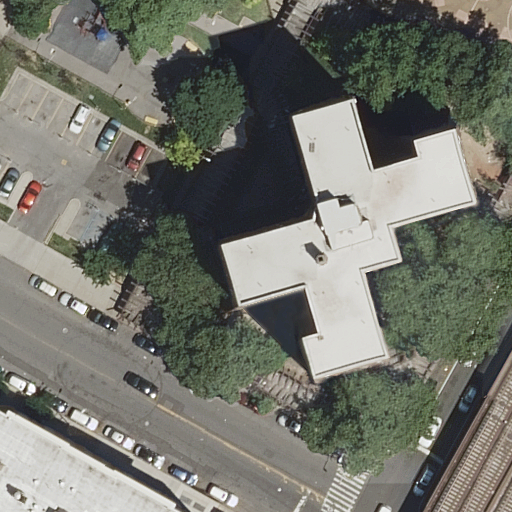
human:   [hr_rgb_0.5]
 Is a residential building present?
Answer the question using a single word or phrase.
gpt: yes

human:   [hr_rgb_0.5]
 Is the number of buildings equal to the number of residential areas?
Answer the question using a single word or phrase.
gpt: no

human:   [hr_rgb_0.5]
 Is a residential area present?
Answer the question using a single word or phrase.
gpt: yes

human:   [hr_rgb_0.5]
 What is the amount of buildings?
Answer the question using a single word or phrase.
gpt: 2

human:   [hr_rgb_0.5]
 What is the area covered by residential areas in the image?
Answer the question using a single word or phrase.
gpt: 10638m2

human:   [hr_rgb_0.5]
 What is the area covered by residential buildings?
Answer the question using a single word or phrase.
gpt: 1192m2

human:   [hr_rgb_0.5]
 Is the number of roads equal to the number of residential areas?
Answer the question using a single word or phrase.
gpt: no

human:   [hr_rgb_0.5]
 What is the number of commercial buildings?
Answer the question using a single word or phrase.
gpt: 0

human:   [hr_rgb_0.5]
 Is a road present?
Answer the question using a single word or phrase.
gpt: yes

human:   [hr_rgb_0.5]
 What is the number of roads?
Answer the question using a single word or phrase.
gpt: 4

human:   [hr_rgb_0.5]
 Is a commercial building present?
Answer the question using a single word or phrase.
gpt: no

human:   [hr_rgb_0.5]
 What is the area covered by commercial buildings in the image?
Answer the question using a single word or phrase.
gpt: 0m2

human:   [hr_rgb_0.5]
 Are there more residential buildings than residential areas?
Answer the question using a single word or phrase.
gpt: yes

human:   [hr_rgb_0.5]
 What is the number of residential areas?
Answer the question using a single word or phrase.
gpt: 1

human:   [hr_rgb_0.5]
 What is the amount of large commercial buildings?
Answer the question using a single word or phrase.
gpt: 0

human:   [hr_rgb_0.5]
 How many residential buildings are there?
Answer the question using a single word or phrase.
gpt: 2

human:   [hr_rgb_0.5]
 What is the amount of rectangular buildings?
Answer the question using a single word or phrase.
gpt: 1

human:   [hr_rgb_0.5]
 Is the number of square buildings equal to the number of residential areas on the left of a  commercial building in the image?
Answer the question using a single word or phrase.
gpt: yes

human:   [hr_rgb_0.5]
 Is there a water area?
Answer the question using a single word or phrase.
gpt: no

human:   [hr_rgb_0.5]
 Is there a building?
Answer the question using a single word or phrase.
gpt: yes

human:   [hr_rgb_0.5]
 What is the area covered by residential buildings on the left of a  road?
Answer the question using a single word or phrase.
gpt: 35m2

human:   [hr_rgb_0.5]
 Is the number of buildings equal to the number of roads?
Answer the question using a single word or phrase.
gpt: no

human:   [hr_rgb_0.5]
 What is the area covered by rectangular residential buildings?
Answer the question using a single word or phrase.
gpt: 35m2

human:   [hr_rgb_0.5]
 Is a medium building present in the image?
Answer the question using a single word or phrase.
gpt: no

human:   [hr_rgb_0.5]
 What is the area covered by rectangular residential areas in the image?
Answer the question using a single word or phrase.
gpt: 10638m2

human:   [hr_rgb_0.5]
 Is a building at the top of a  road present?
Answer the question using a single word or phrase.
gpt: yes

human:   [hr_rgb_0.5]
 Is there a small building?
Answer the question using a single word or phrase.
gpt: yes

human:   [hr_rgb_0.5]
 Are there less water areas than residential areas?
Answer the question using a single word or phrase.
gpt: yes

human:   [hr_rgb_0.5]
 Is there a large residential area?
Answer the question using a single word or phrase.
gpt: yes

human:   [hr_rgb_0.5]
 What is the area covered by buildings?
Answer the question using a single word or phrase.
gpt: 1192m2

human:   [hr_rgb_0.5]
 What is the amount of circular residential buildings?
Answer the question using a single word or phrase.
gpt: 0

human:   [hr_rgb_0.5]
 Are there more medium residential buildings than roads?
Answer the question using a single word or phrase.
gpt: no

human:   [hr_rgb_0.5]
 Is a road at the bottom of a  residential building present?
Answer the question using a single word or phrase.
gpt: yes

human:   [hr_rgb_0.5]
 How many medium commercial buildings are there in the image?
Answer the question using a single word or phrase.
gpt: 0

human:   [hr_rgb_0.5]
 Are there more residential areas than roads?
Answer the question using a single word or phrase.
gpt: no

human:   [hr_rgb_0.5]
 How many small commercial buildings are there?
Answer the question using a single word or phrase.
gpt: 0

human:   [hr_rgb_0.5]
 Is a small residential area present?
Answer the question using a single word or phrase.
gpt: no

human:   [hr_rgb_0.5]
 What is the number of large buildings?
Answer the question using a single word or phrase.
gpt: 1

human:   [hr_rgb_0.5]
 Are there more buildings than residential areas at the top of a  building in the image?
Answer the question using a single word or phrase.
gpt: yes

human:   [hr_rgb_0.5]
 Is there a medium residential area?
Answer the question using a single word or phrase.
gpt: no

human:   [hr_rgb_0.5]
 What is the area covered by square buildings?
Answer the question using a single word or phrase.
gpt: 0m2

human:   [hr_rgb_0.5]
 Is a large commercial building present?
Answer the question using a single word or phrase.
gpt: no

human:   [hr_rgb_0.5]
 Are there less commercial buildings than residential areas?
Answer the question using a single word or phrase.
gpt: yes

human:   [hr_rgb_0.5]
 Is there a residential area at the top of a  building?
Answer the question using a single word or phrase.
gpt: yes

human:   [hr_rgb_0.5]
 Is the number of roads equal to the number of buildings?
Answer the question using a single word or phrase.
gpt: no

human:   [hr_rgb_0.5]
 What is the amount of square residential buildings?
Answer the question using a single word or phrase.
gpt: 0

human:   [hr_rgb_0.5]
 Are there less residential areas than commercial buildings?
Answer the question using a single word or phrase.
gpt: no

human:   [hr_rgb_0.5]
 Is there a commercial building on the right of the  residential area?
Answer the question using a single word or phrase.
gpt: no

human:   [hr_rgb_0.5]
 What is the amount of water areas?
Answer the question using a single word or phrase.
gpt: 0

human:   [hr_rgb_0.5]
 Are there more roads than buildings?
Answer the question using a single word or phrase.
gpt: yes

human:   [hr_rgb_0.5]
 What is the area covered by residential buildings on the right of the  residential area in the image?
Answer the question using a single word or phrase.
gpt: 1192m2

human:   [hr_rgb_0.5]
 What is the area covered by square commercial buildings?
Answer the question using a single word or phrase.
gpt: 0m2

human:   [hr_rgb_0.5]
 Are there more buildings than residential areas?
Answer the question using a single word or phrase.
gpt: yes

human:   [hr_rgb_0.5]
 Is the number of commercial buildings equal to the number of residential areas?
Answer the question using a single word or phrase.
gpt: no

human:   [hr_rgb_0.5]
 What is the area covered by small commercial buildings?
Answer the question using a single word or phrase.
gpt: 0m2

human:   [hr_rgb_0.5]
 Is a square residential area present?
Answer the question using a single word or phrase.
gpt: no

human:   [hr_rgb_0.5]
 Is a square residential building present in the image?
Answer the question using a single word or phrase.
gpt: no

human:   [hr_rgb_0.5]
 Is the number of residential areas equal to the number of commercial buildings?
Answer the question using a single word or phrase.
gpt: no

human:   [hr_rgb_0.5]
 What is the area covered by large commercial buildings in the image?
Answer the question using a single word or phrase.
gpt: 0m2

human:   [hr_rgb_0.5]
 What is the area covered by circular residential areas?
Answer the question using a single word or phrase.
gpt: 0m2

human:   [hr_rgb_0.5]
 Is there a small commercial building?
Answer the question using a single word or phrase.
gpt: no

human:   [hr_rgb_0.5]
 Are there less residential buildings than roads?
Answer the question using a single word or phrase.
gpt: yes

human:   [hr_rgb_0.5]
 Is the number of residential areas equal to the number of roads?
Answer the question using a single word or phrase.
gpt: no

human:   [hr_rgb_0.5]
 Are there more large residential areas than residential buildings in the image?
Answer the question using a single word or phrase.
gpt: no